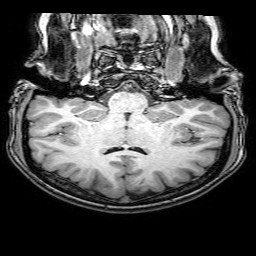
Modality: T1w
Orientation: sagittal
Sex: female
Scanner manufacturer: philips
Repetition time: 0.008114 s
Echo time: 0.00371 s